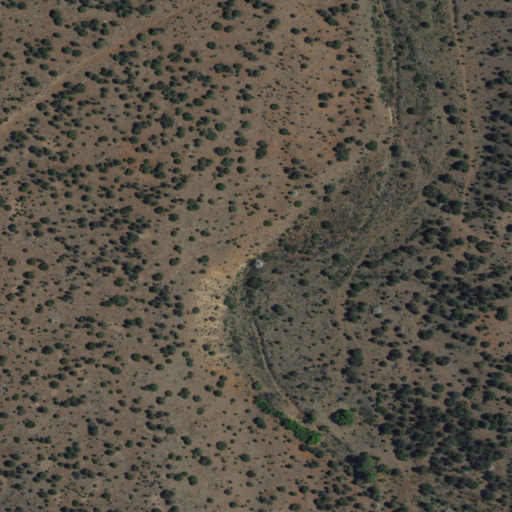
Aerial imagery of valley in New Mexico named Landing Camp Canyon containing shrub and evergreen forest